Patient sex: F
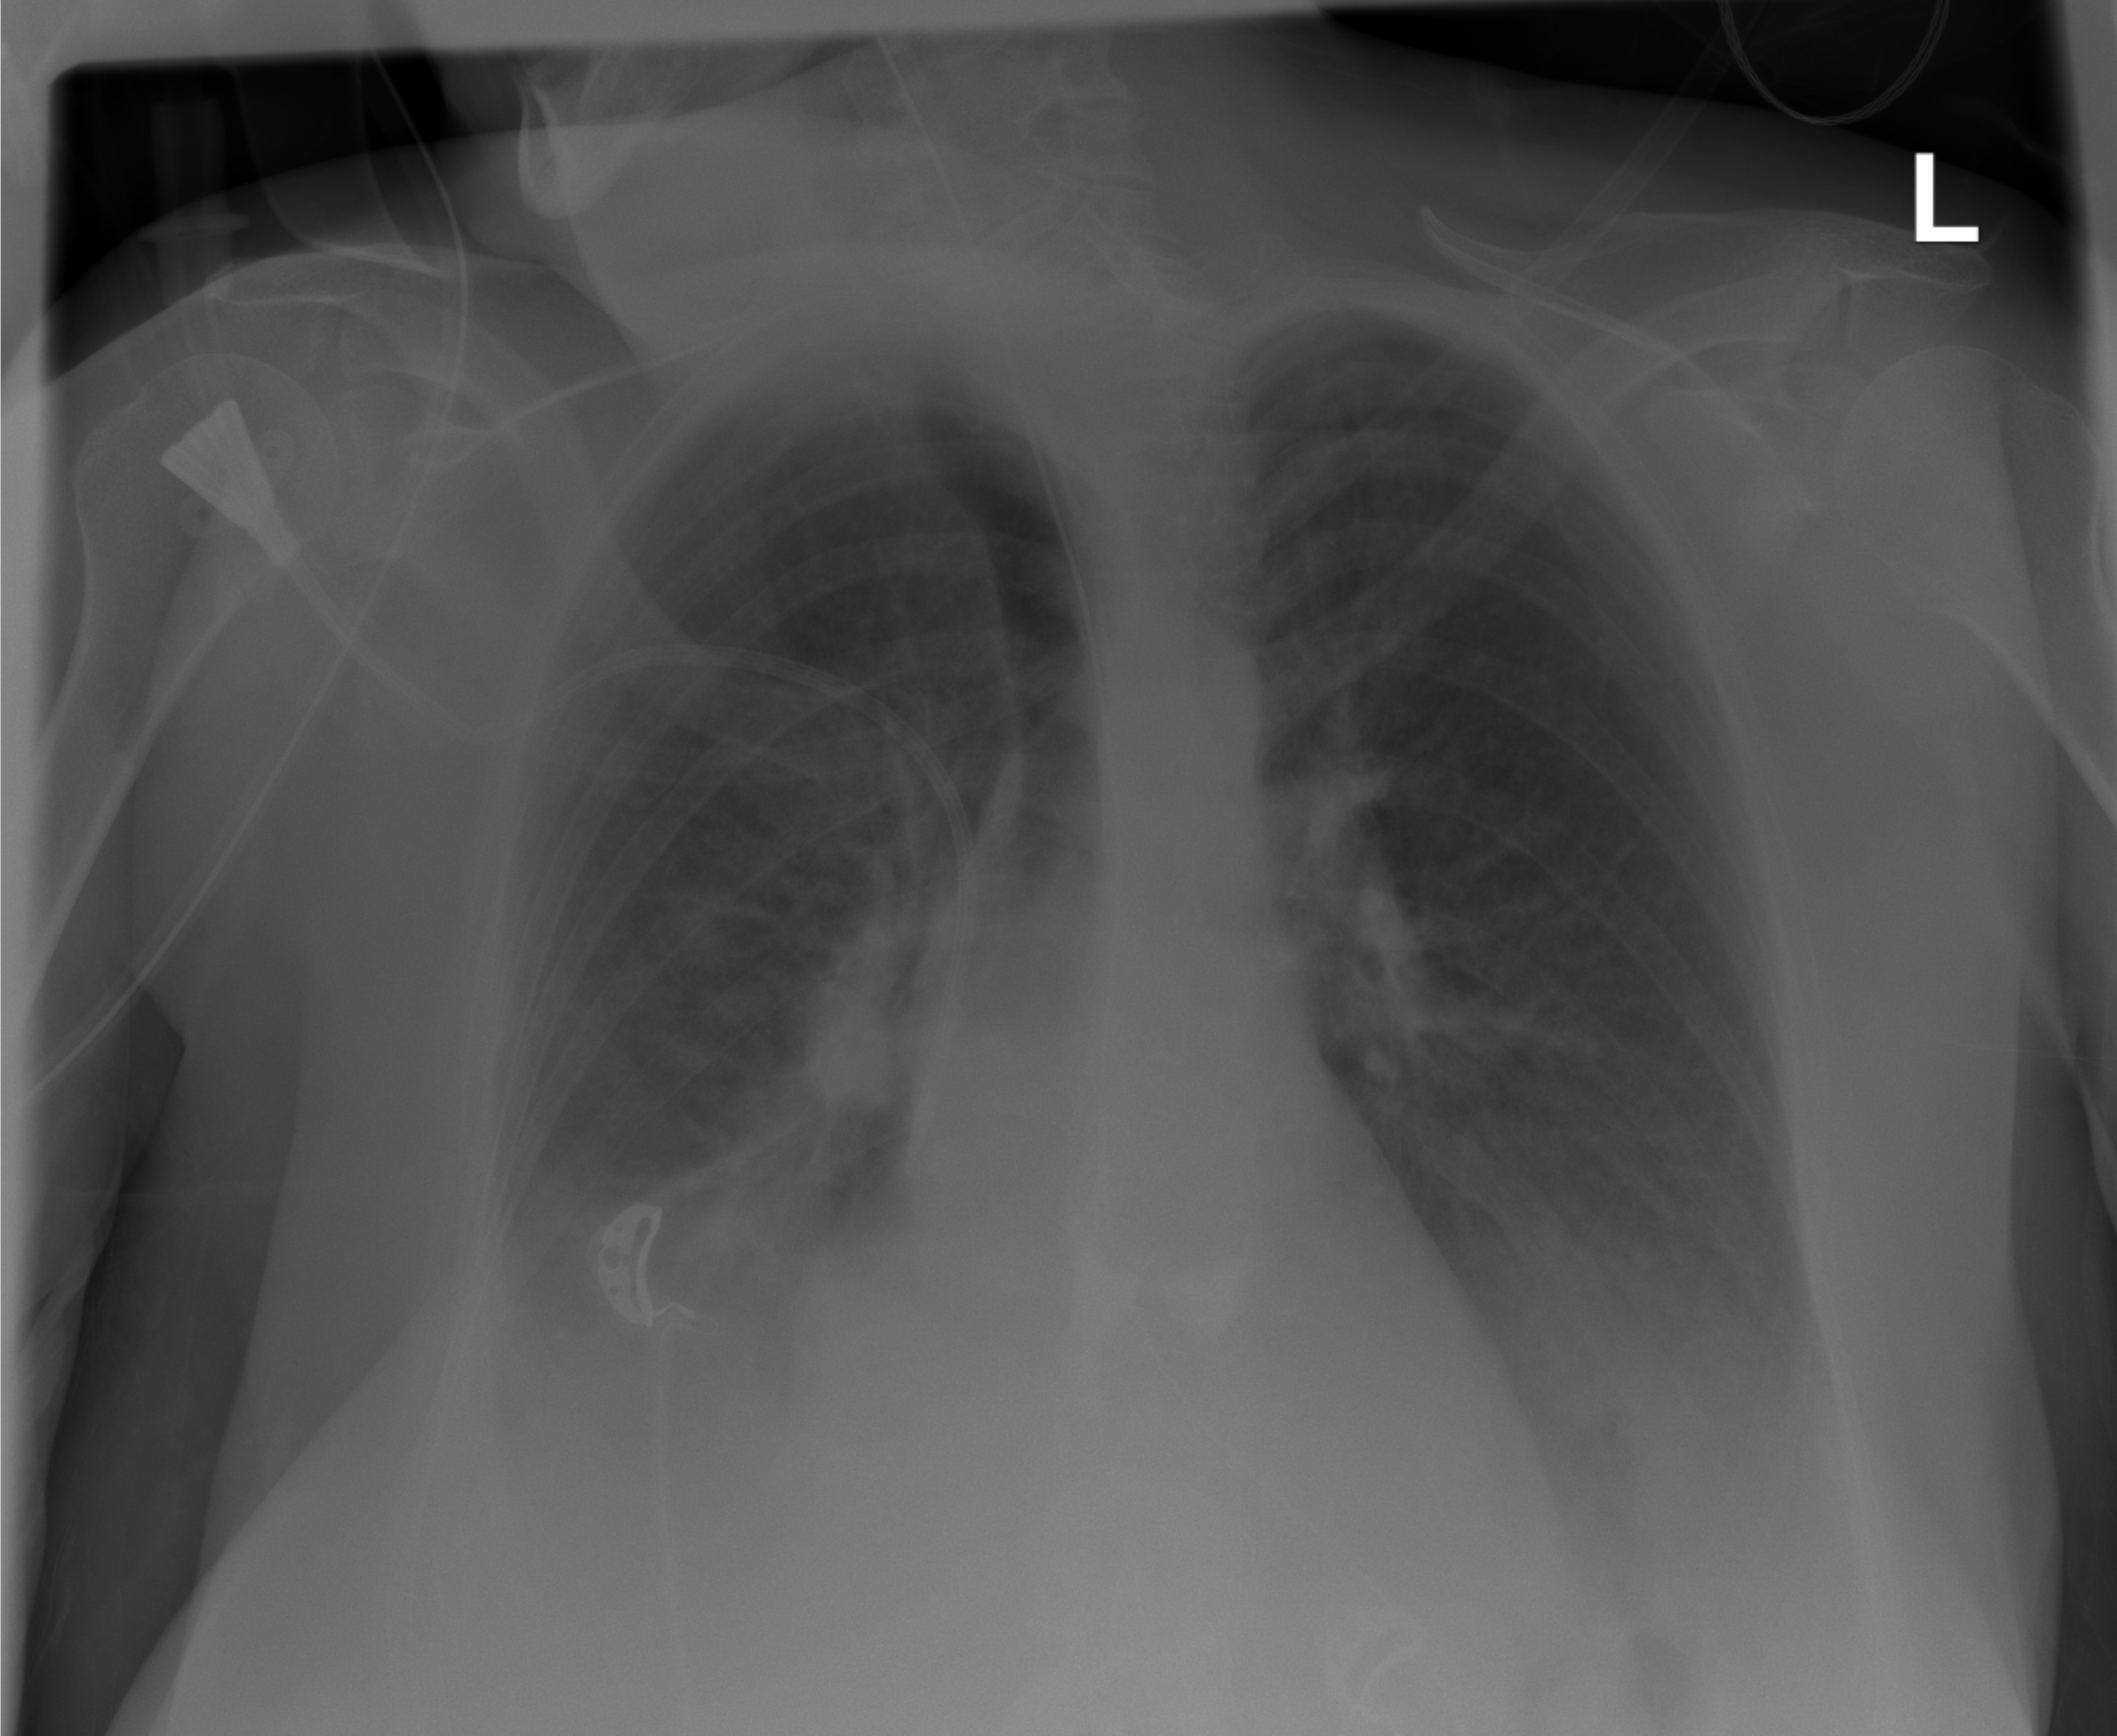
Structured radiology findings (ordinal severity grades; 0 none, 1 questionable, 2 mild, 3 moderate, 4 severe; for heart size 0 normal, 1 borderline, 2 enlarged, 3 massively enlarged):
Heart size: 0
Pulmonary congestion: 0
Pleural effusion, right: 2
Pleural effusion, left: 2
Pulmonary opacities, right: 0
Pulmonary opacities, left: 1
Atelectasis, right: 2
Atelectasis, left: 2